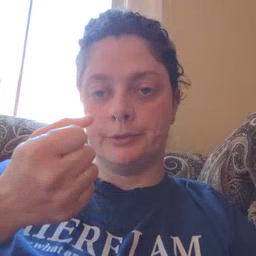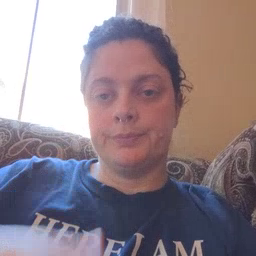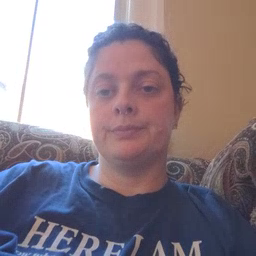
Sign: milk